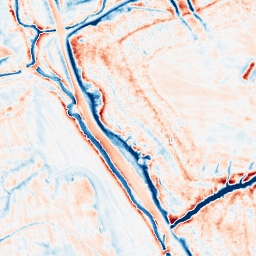
Category: edge_preserving
Decomposition family: anisotropic_diffusion
Decomposition parameters: iterations: 50
kappa: 50
gamma: 0.15
Upsampling method: sinc_blackman
Upsampling parameters: scale: 2
kernel_size: 8
Upsampling scale: 2